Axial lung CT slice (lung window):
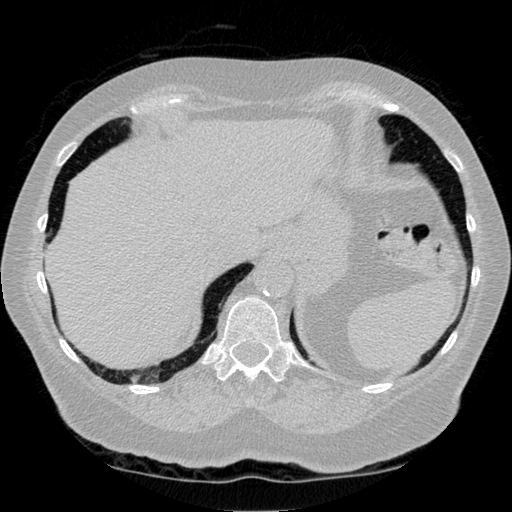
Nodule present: no